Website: macys
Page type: customer-info-address
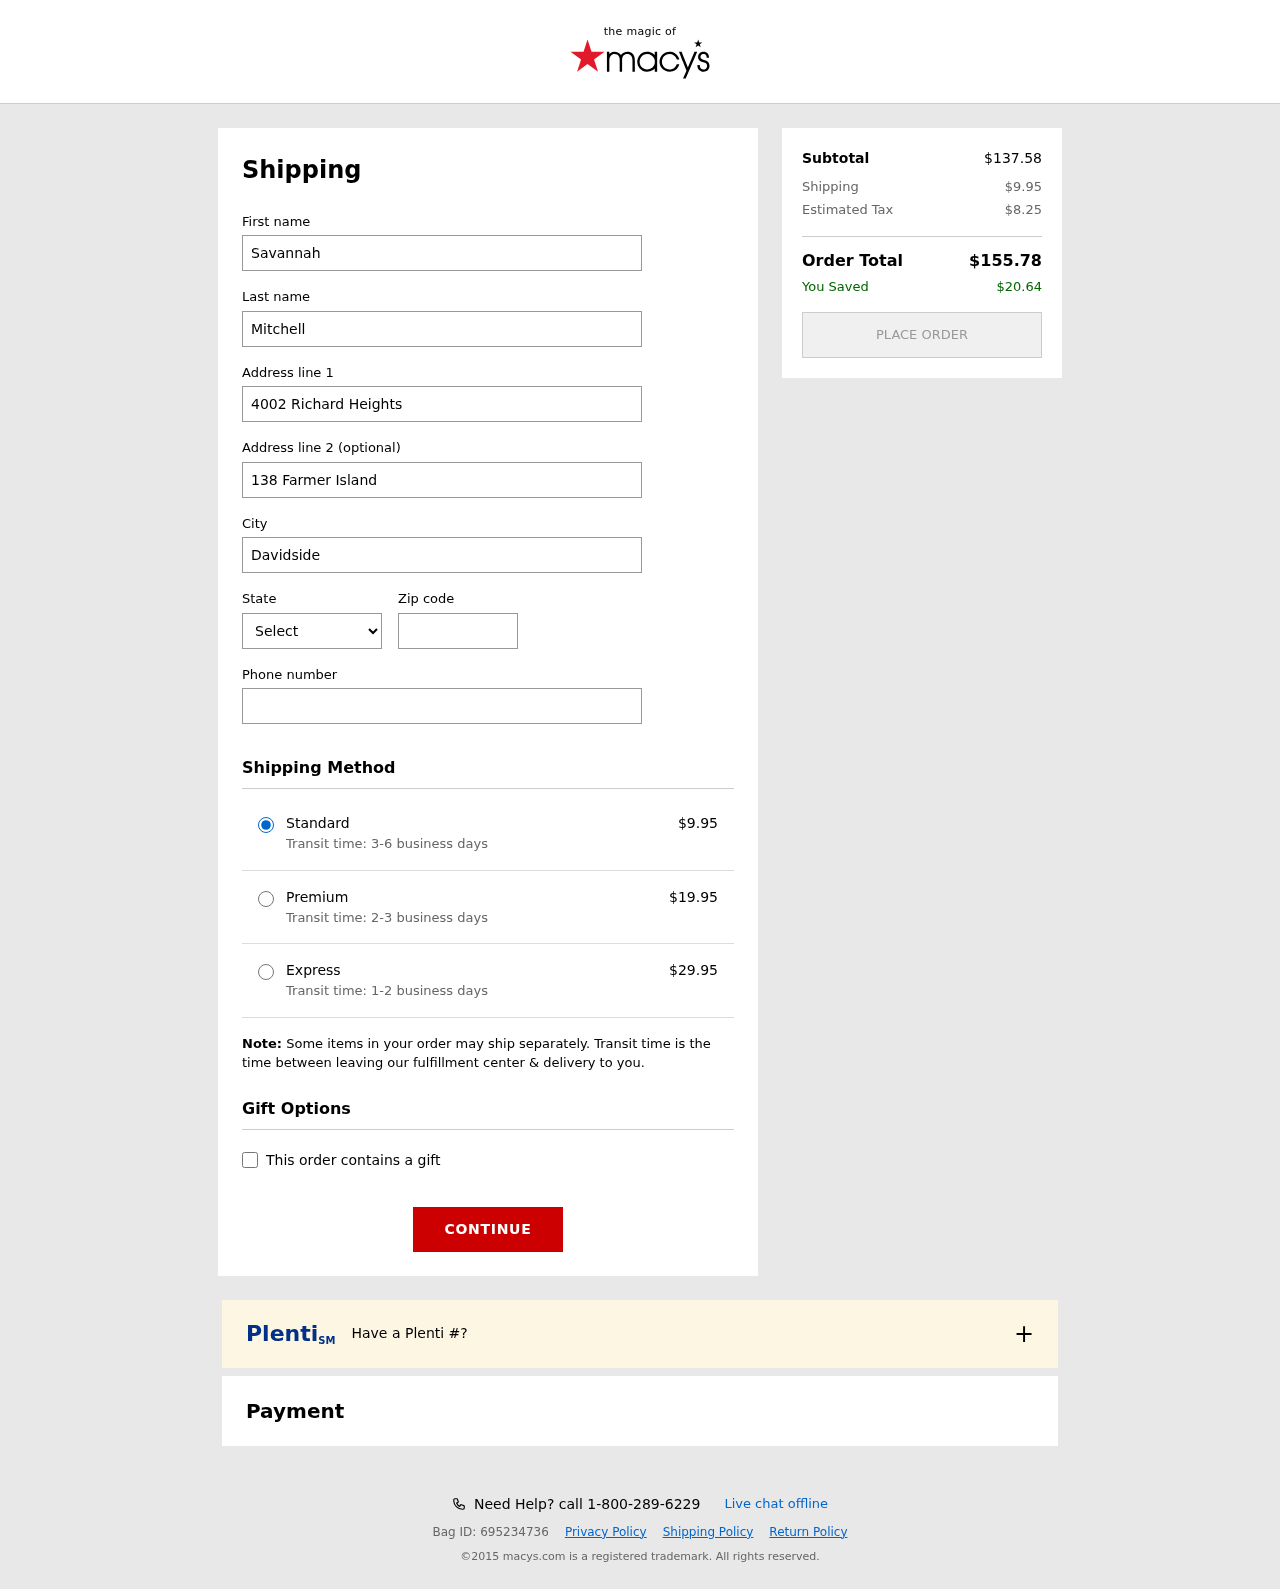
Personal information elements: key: PII_CITY
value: Davidside
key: PII_FIRSTNAME
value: Savannah
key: PII_LASTNAME
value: Mitchell
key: PII_PHONE
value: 4156588301
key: PII_POSTCODE
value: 01773
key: PII_STATE_ABBR
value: LA
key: PII_STREET
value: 4002 Richard Heights
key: PII_STREET2
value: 138 Farmer Island
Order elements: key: ORDER_SHIPPING_COST
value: $9.95
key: ORDER_SHIPPING_COST_PREMIUM
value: $19.95
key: ORDER_SHIPPING_COST_EXPRESS
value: $29.95
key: ORDER_SUBTOTAL
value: $137.58
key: ORDER_TAX
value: $8.25
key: ORDER_TOTAL
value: $155.78
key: ORDER_SAVINGS
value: $20.64